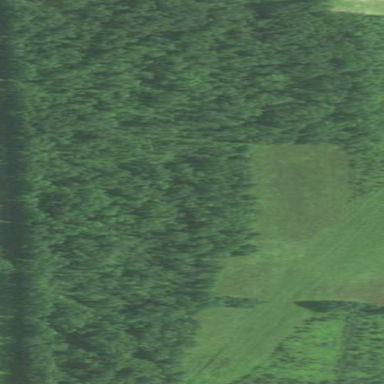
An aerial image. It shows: Deciduous broadleaved woodland.